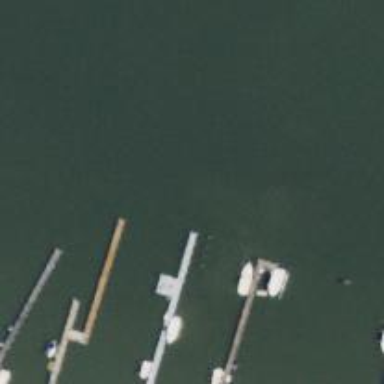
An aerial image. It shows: Man-made pier.